【题型】解答题　【知识点】平面几何　【难度】easy
如图, 已知在 $\triangle ABC$ 中, 点 $D$、$E$ 分别在边 $AB$、$AC$ 上, 且 $DE \parallel BC$, 过点 $D$ 作 $DF \parallel BE$ 交 $AC$ 于点 $F$.

(1) 求证: $AE^2 = AF \cdot AC$;

(2) 若 $AD:BD = 2:1$, $\overrightarrow{AB} = \vec{a}$, $\overrightarrow{AC} = \vec{b}$, 请用 $\vec{a}$、$\vec{b}$ 表示 $\overrightarrow{AE}$、$\overrightarrow{BE}$ (直接写出答案).
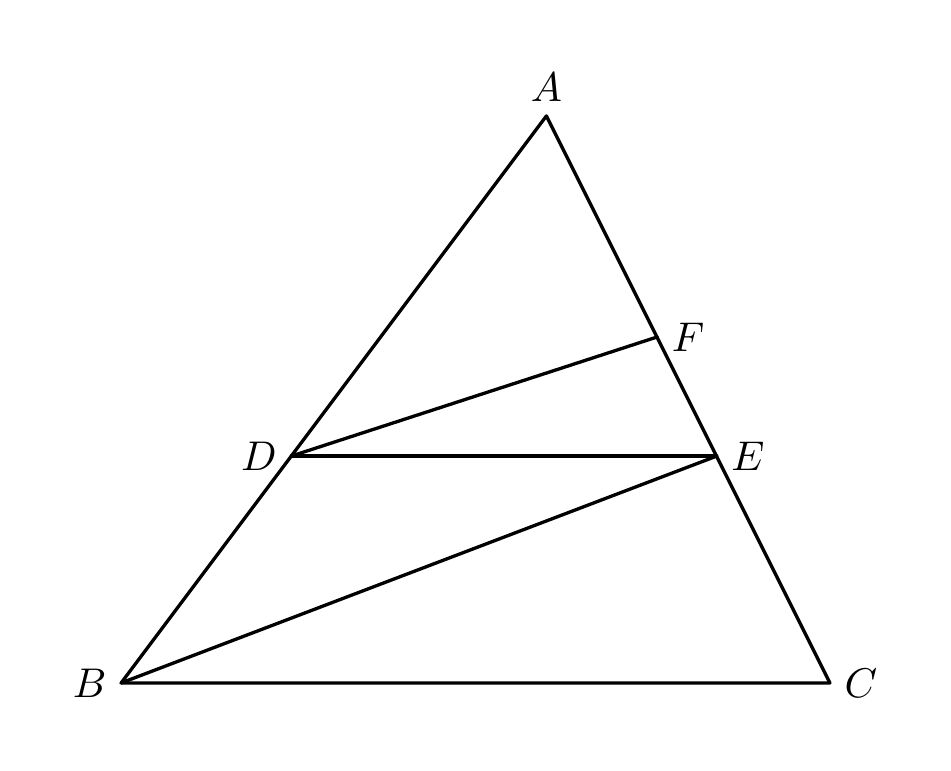
【解答】
【答案】(1) 见解析

(2) $\dfrac{2}{3}\vec{b}$；$\dfrac{2}{3}\vec{b} - \vec{a}$

【分析】(1) 根据平行线分线段成比例得出 $\dfrac{AE}{AC} = \dfrac{AD}{AB}$，$\dfrac{AE}{AF} = \dfrac{AB}{AE}$，即可得证；

(2) 根据 $AD:BD = 2:1$ 得出 $\dfrac{AD}{AB} = \dfrac{2}{3}$，由 (1) 得出 $\dfrac{AE}{AC} = \dfrac{AD}{AB}$，求得 $\overrightarrow{AE} = \dfrac{2}{3}\vec{b}$，然后根据三角形法则即可得出 $\overrightarrow{BE}$。

【详解】(1) 证明：$\because DE \parallel BC$，

$\therefore \dfrac{AE}{AC} = \dfrac{AD}{AB}$，

$\because DF \parallel BE$，

$\therefore \dfrac{AF}{AE} = \dfrac{AD}{AB}$，

$\therefore \dfrac{AE}{AC} = \dfrac{AF}{AE}$，

$\therefore AE^2 = AF \cdot AC$；

(2) 解：$\because AD:BD = 2:1$，

$\therefore \dfrac{AD}{AB} = \dfrac{2}{3}$，

$\therefore \dfrac{AE}{AC} = \dfrac{AD}{AB} = \dfrac{2}{3}$，

$\because \overrightarrow{AC} = \vec{b}$，
$\therefore \overrightarrow{AE} = \dfrac{2}{3}\vec{b}$，

$\because \overrightarrow{AB} = \vec{a}$，$\overrightarrow{AC} = \vec{b}$，

$\therefore \overrightarrow{BE} = \overrightarrow{BA} + \overrightarrow{AE} = -\vec{a} + \dfrac{2}{3}\vec{b} = \dfrac{2}{3}\vec{b} - \vec{a}$。

【点睛】本题考查了平行线分线段成比例，线性向量的计算，掌握以上知识是解题的关键。